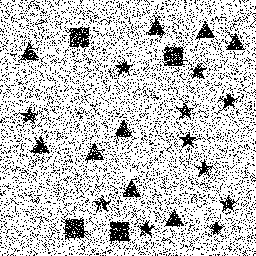
Squares: 4
Triangles: 9
Stars: 11
Total shapes: 24